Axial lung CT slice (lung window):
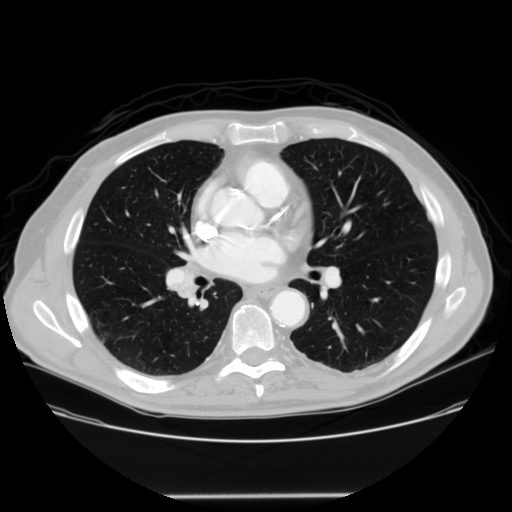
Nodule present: no